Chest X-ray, AP view. Patient: 72 years old, sex M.
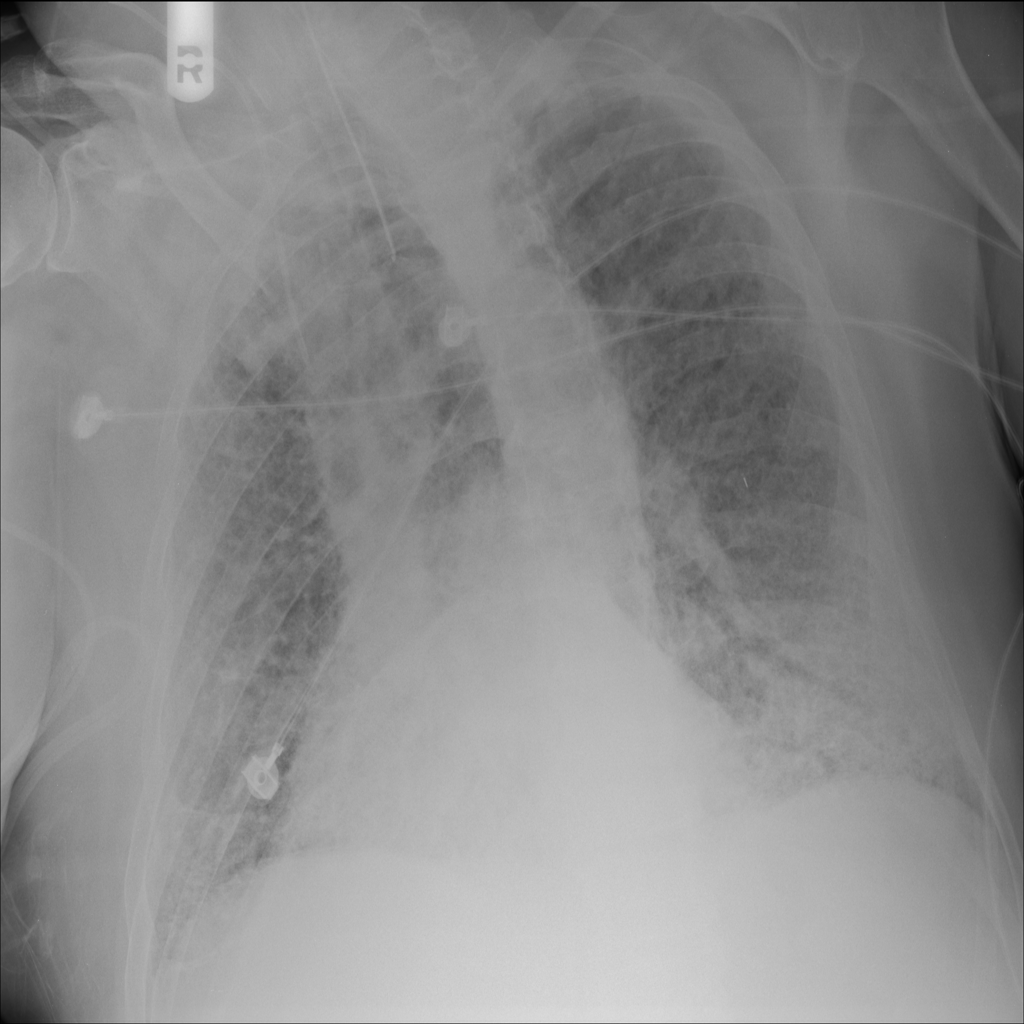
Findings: Infiltration